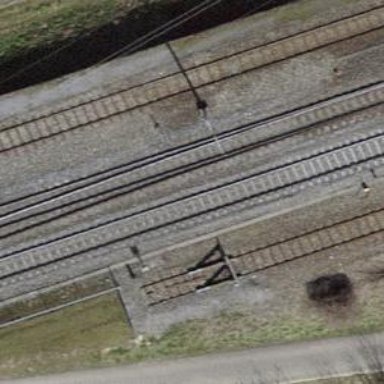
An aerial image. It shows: Single-track railway siding with electrified contact lines.